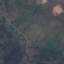
Land use / land cover: HerbaceousVegetation